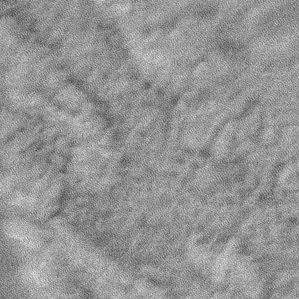
Label: frost